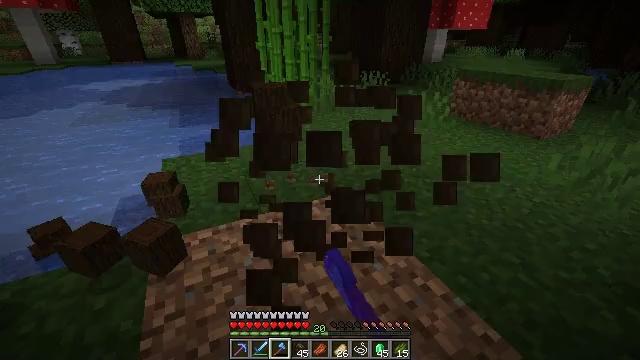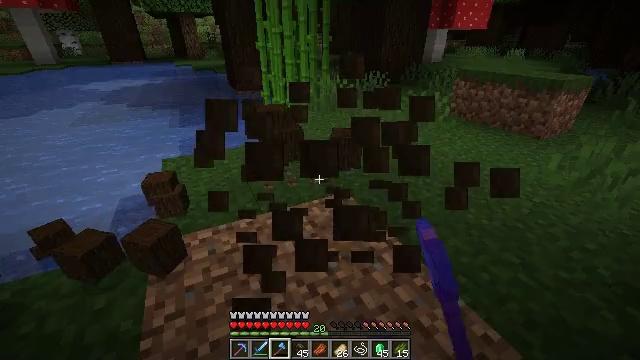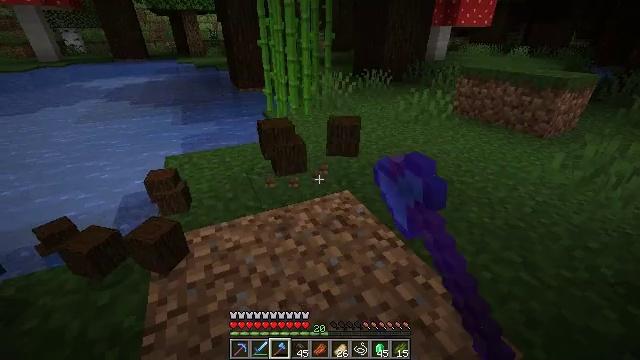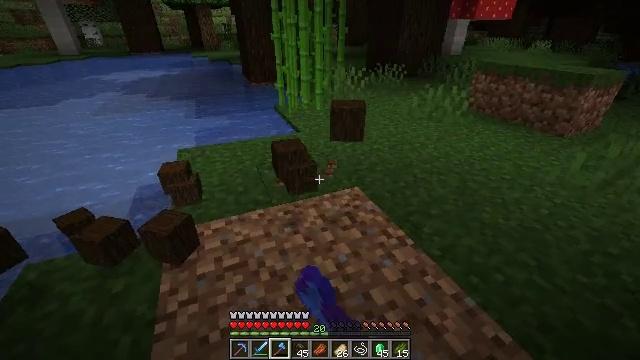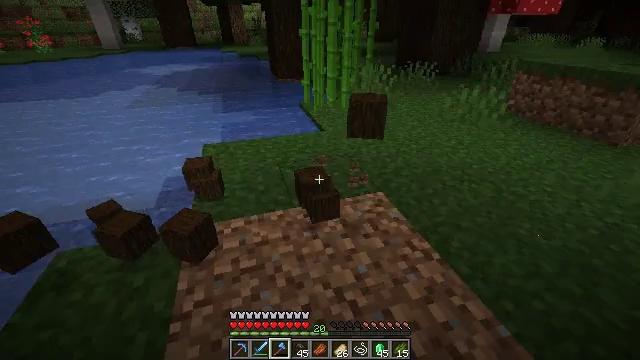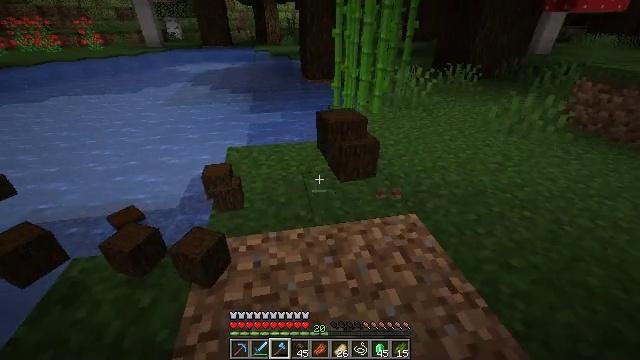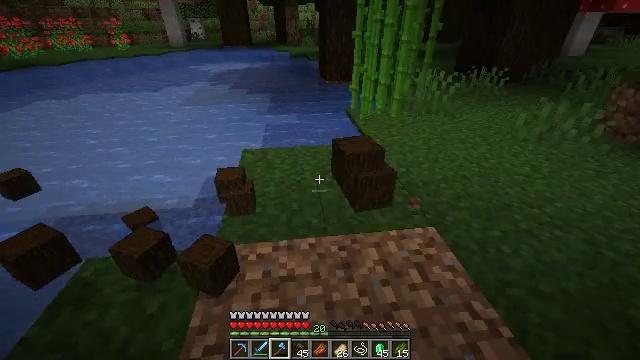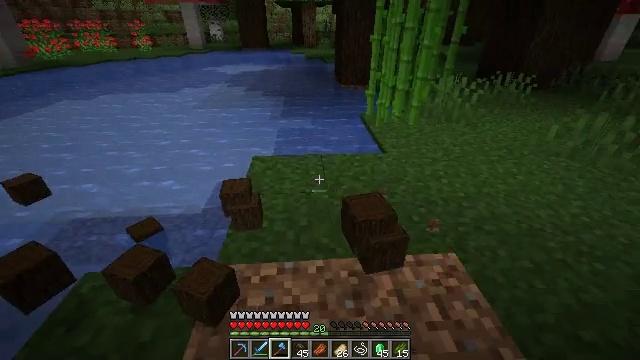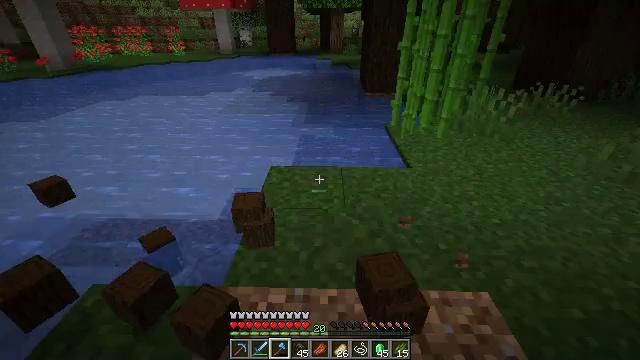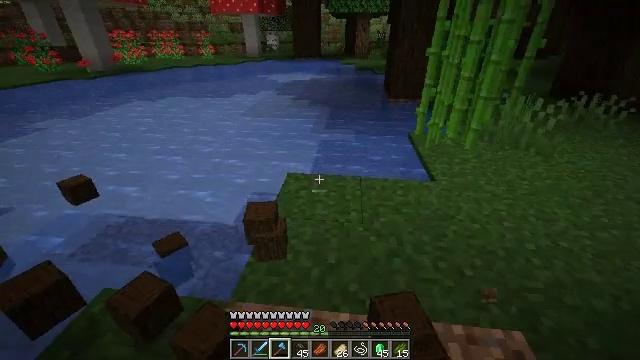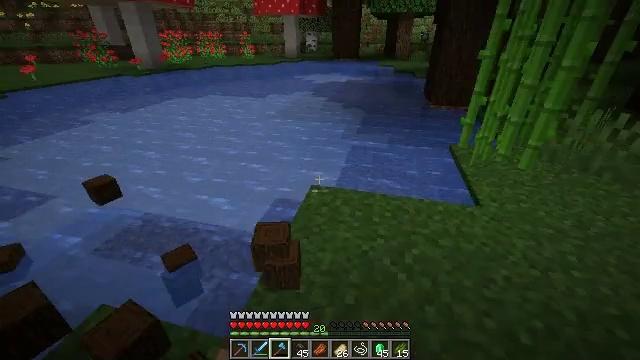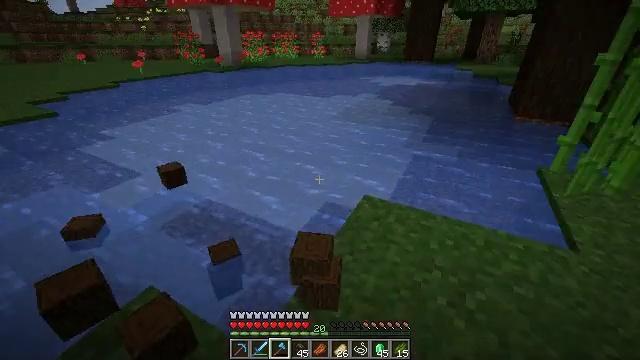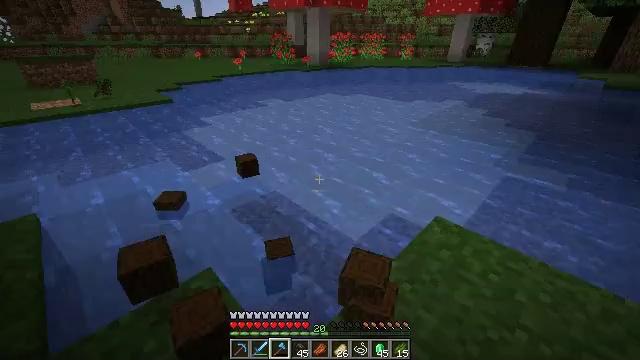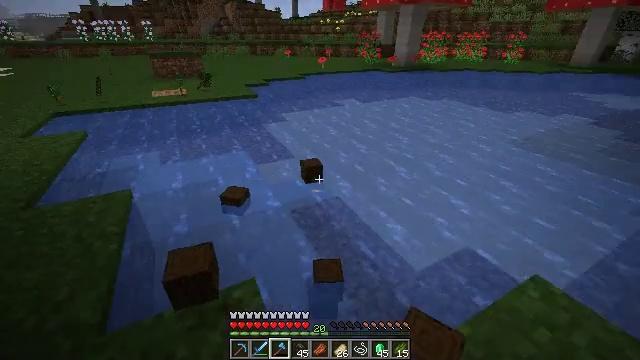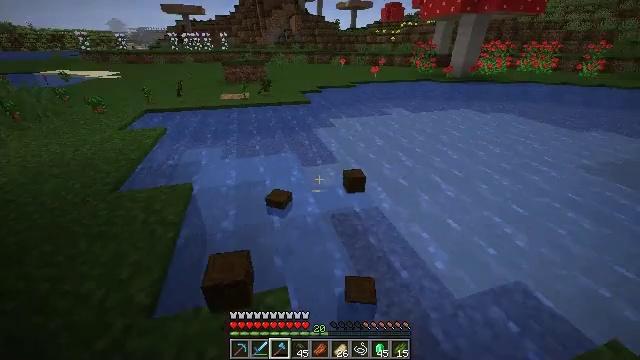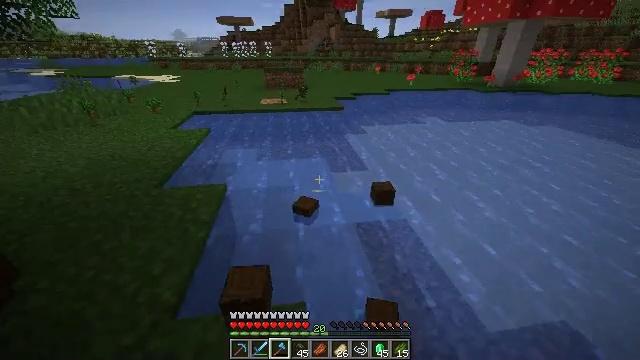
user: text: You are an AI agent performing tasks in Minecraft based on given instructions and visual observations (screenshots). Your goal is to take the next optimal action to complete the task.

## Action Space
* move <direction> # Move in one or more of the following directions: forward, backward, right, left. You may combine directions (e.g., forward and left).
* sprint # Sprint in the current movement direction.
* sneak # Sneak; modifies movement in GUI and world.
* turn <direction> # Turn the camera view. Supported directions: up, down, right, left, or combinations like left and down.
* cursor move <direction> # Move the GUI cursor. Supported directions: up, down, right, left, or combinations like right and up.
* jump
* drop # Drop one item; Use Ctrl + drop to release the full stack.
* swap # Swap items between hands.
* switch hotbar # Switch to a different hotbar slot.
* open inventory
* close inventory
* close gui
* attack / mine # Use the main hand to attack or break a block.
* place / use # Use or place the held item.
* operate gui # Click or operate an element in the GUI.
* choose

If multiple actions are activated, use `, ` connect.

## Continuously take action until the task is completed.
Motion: motion action
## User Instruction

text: Break the sugar cane.
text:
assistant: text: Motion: attack / mine
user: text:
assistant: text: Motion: attack / mine
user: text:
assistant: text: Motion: move forward, turn left and down, attack / mine
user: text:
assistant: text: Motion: move forward, turn left, attack / mine
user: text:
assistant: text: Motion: move forward, turn left
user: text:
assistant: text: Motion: move forward, turn left
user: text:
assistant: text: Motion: move forward, turn left
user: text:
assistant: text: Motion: move forward, turn left and up
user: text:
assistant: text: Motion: move forward, turn left
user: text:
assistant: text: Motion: move forward, turn left
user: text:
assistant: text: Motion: move forward, turn left
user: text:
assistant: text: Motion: move forward, turn left
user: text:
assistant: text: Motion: move forward, sprint, turn left
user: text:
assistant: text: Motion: move forward, sprint, turn left
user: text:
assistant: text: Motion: move forward, sprint, turn left
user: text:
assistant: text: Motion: move forward, sprint, turn left
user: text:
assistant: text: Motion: move forward
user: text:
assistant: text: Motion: move forward
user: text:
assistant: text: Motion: move forward
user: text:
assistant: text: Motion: move forward, sprint
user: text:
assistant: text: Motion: move forward, sprint
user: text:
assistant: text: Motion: move forward, sprint
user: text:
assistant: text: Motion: move forward
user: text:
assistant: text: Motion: move forward
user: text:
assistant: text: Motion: move forward, turn right and down
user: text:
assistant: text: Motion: move forward, sprint, turn right and down
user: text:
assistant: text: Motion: move forward, sprint
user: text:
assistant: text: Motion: move forward, sprint, turn left
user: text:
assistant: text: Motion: move forward, sprint, turn left and up
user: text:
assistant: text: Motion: move forward, turn left and up